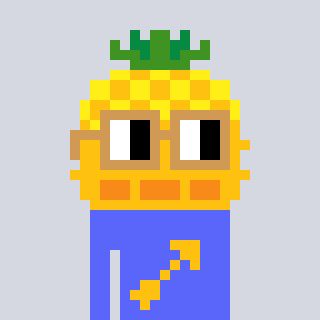
a pixel art character with square brown glasses, a pineapple-shaped head and a purple-colored body on a cool background